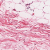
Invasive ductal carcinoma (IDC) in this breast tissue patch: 0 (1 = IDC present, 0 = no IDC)